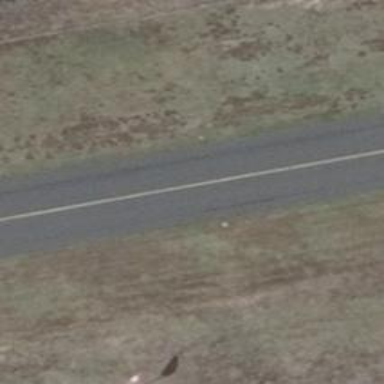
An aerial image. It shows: Taxiway edge marked with aviation lights.